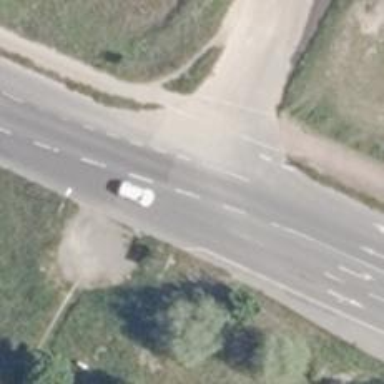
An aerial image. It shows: Tertiary road with asphalt surface.